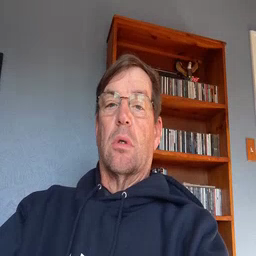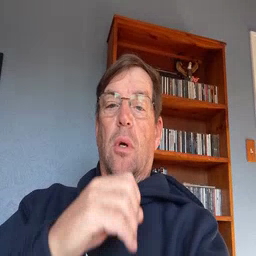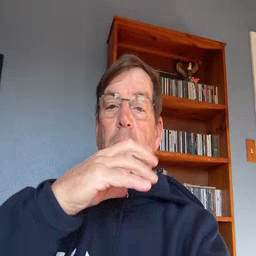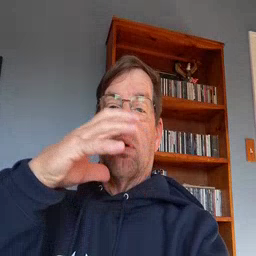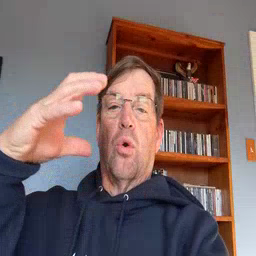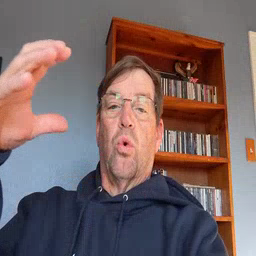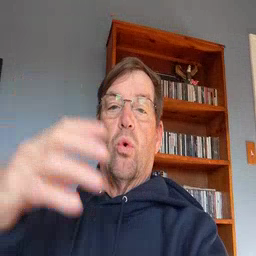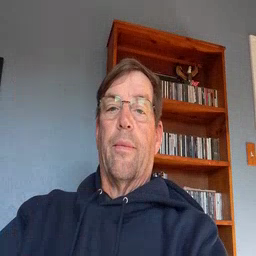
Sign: balloon